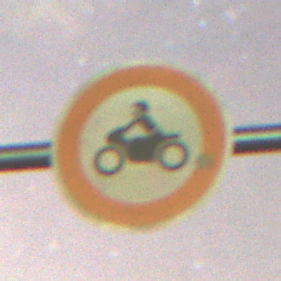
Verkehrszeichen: VerbotKraftraeder
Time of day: Night
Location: Outdoor (Suburban)
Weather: Clear
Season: NotSpecified
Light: Artificial